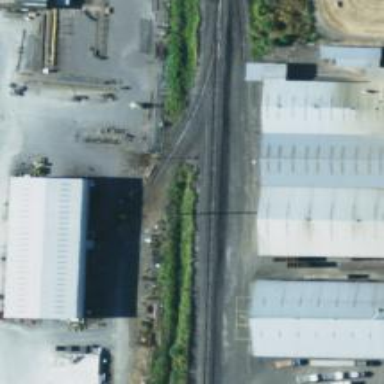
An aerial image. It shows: Railway spur service.